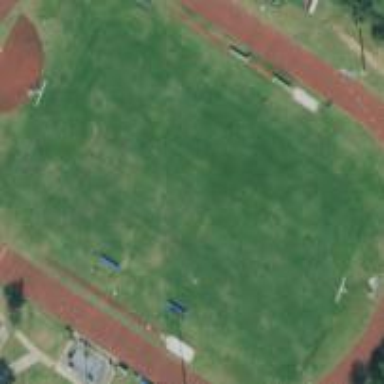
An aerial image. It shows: Pitch used for both American football and soccer.